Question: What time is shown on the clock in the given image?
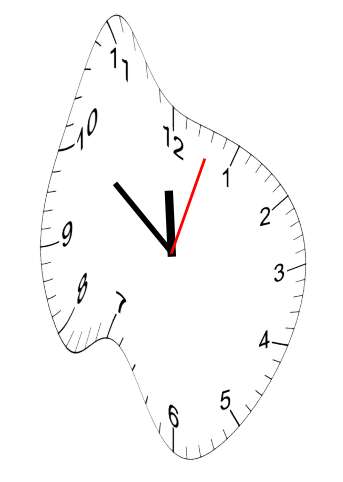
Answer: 11:51:03